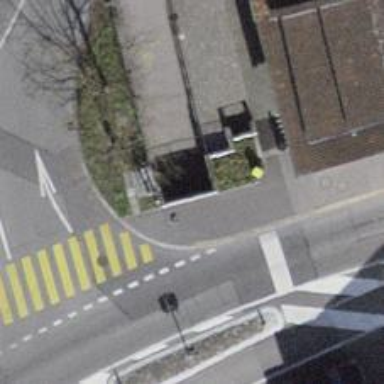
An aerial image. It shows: Asphalt path that goes through tunnel with excellent visibility.